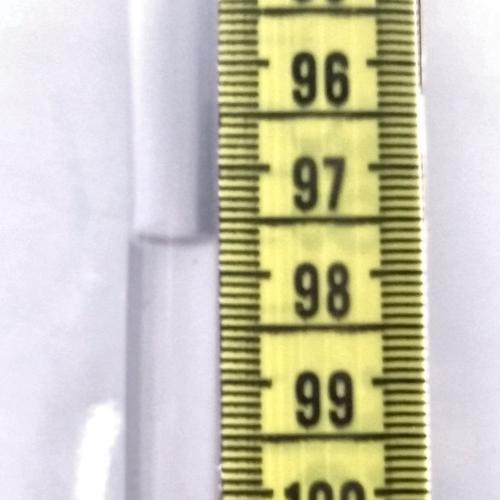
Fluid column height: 97.7 cm